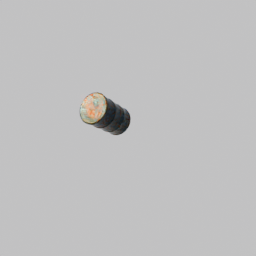
Label: tools